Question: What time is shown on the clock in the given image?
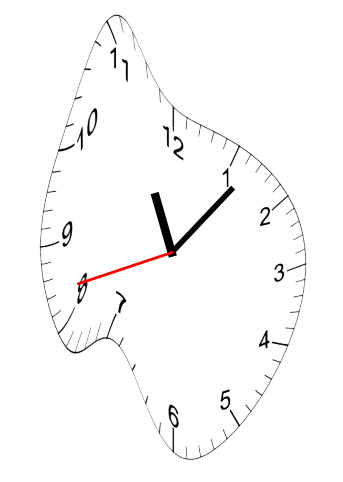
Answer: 11:06:42